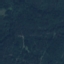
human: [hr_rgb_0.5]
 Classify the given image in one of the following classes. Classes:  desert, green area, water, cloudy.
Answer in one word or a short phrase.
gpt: green area